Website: slack
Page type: payment
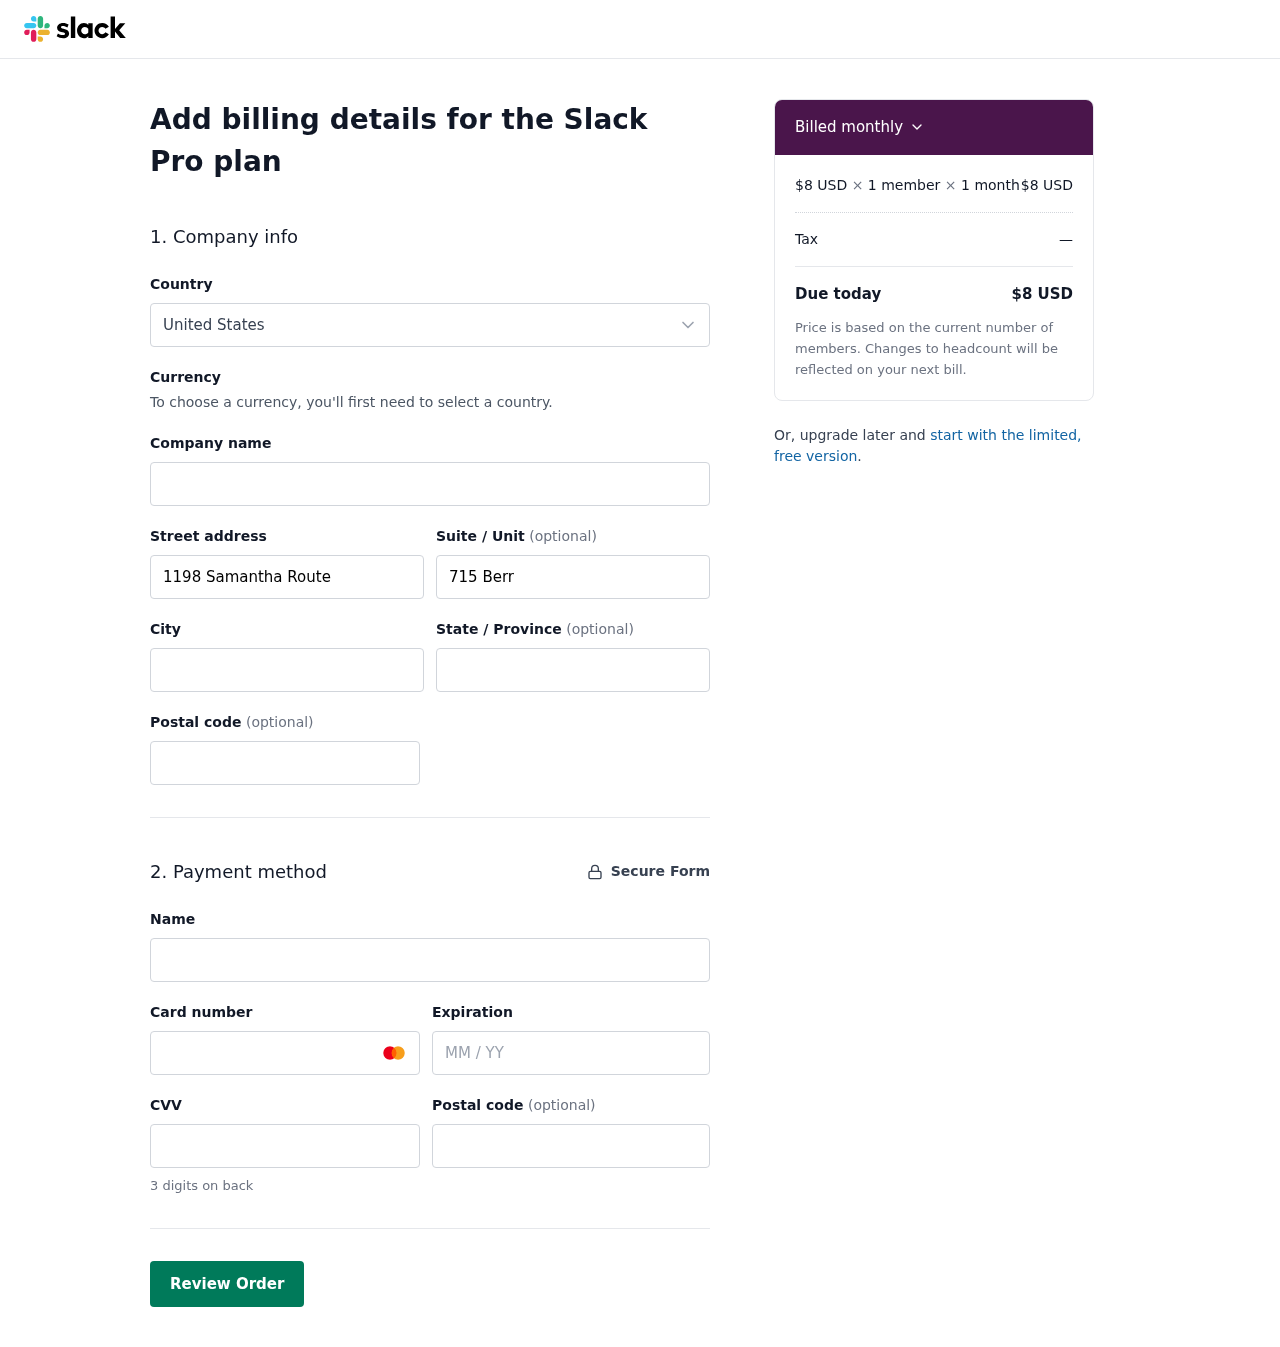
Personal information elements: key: PII_COUNTRY
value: United States
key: PII_STREET
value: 1198 Samantha Route
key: PII_STREET2
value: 715 Berry Throughway Suite 507
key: PII_CITY
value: Hayesborough
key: PII_STATE
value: California
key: PII_POSTCODE
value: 42852
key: PII_FULLNAME
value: Michael Everett
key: PII_CARD_NUMBER
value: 2278 8334 1160 3488
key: PII_CARD_EXPIRY
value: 10/28
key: PII_CARD_CVV
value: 569
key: PII_POSTCODE2
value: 30512
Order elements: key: ORDER_PRICE_PER_MEMBER
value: $8 USD
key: ORDER_NUM_MEMBERS
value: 1 member
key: ORDER_NUM_MONTHS
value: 1 month
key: ORDER_SUBTOTAL
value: $8 USD
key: ORDER_TAX
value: —
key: ORDER_TOTAL
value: $8 USD